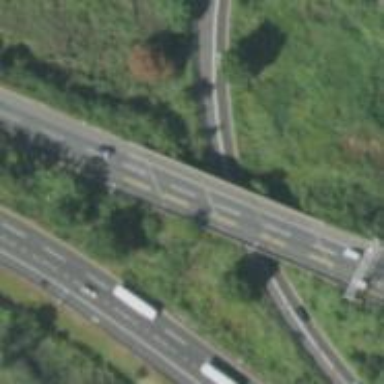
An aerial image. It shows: Motorway bridge crossing urban freeway/expressway.